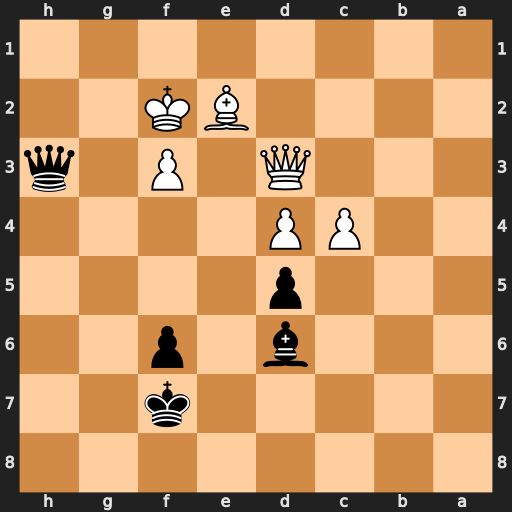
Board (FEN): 8/5k2/3b1p2/3p4/2PP4/3Q1P1q/4BK2/8
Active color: b
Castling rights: -
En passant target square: -
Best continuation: Bg3+ Ke3 Qh6+ f4 Qxf4#